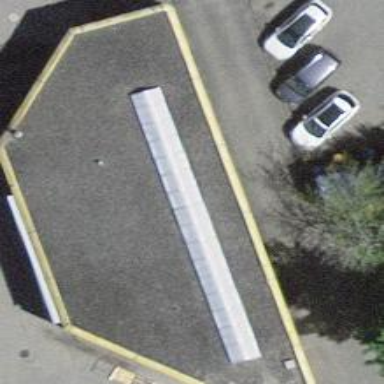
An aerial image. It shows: Car wash with flat roof.